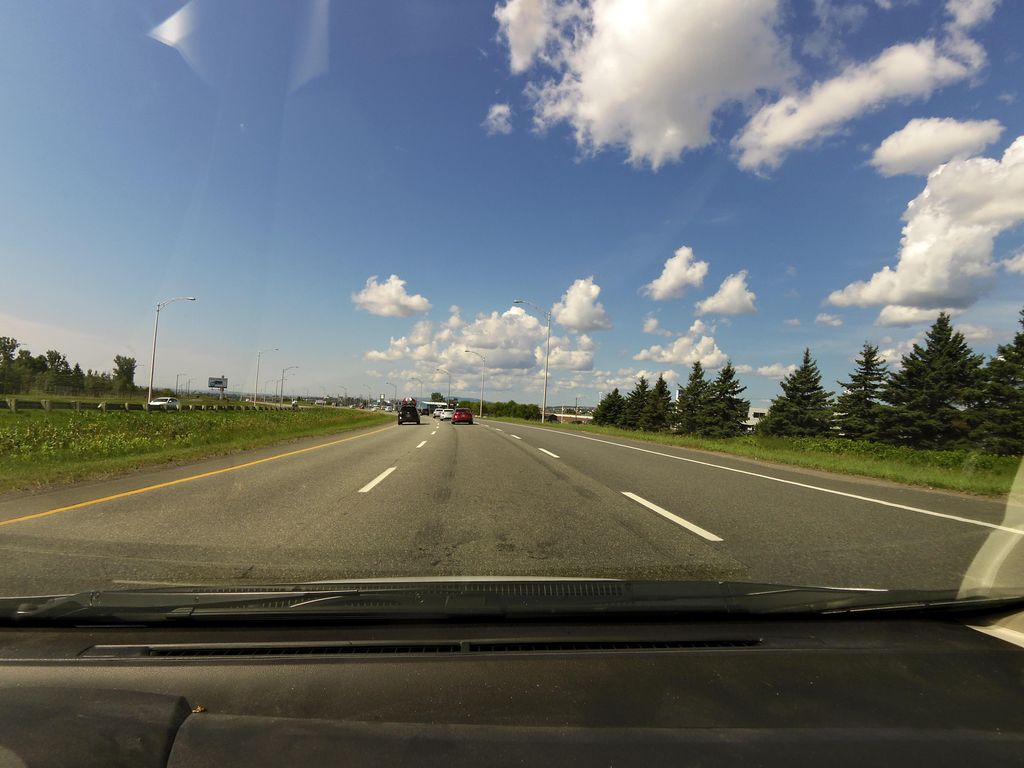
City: quebec_city